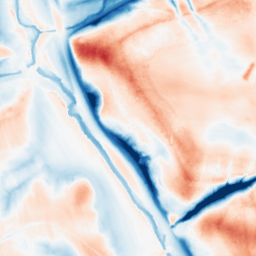
Category: edge_preserving
Decomposition family: guided
Decomposition parameters: radius: 16
eps: 0.1
Upsampling method: linear_exact
Upsampling parameters: scale: 4
Upsampling scale: 4